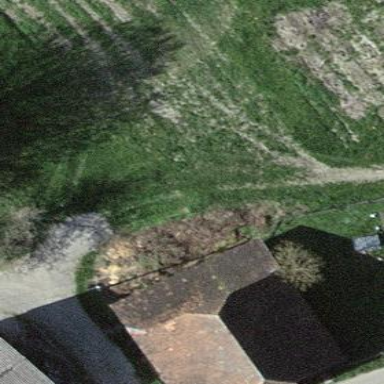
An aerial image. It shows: Barn.